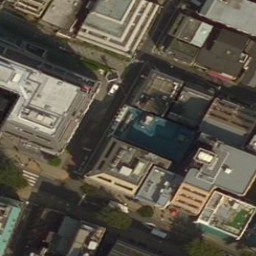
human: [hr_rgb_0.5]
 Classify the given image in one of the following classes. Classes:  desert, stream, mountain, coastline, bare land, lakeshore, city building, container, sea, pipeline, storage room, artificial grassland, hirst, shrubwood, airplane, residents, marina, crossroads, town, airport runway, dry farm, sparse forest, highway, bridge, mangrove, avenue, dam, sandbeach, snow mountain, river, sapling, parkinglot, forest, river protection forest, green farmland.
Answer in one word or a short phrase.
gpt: city building